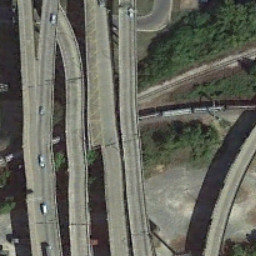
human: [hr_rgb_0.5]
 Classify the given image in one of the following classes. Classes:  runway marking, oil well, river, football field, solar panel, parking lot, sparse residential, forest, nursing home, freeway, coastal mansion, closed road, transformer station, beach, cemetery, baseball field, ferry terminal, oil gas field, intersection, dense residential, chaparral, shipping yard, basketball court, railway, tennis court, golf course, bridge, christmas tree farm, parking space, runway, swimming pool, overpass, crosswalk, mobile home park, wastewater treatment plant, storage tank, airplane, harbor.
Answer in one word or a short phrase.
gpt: overpass